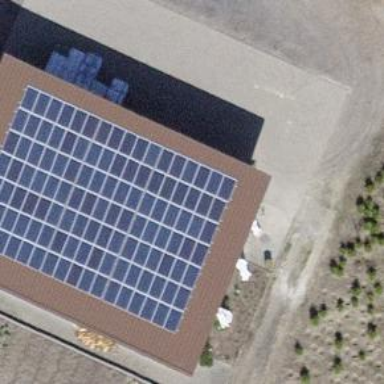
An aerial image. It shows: Solar power generator using photovoltaic method with solar photovoltaic panel types.